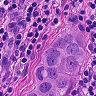
Metastatic tissue present: yes